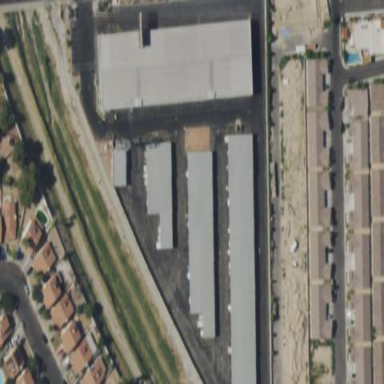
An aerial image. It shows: Storage rental shop.